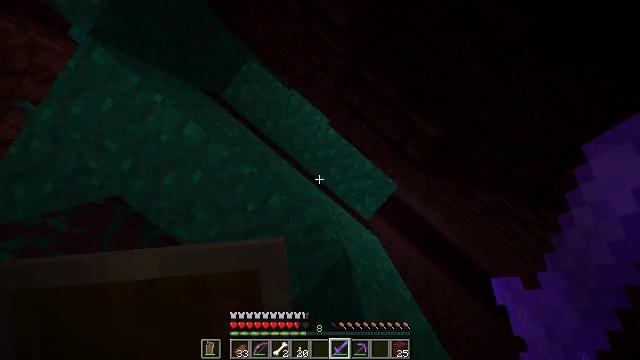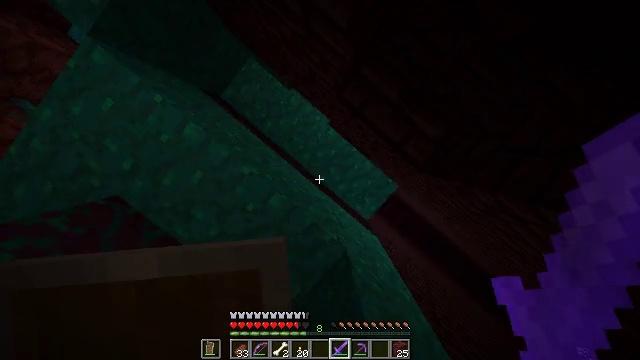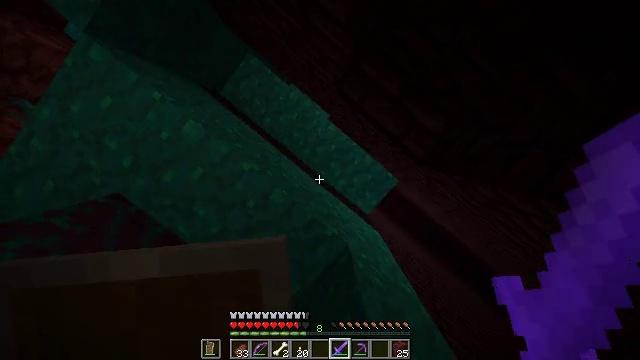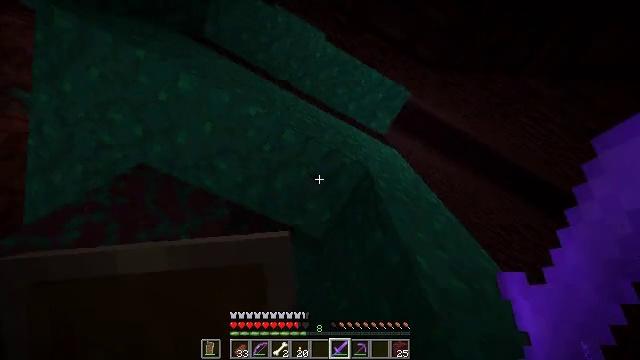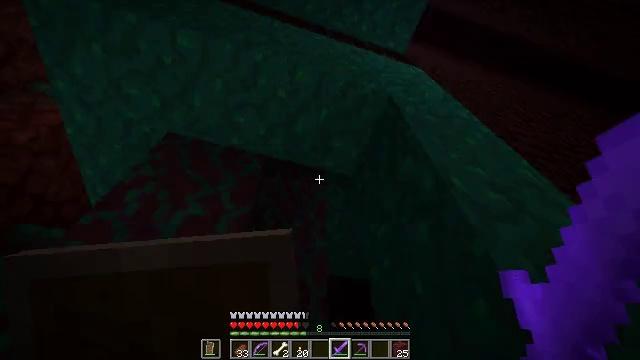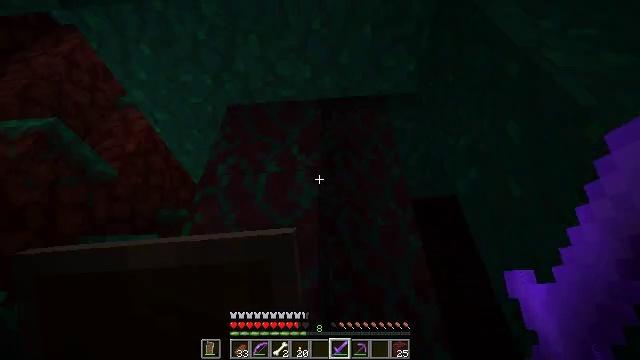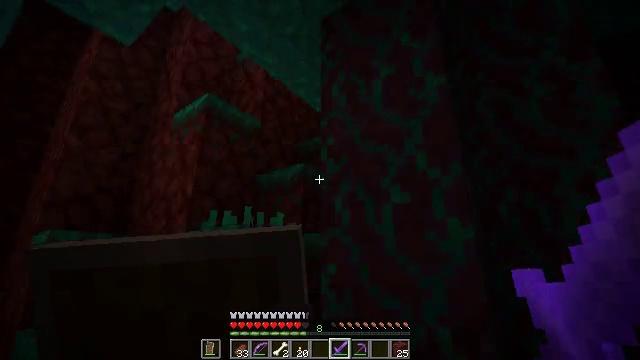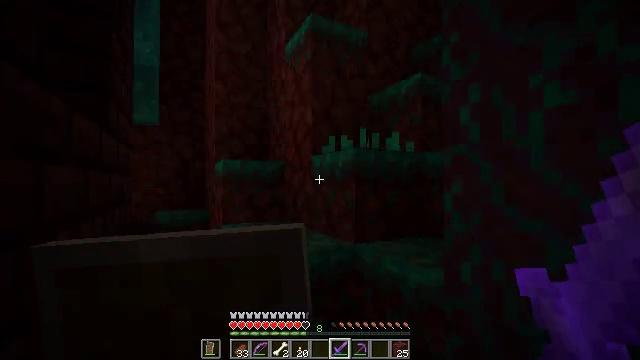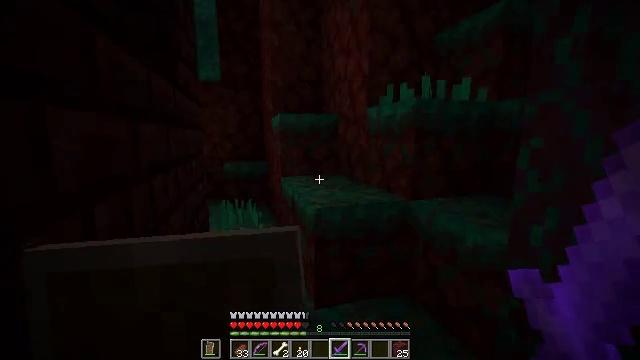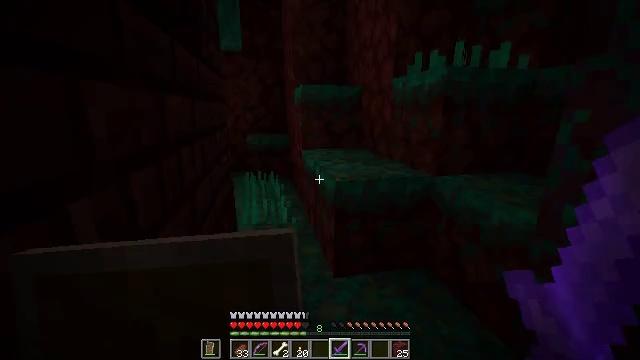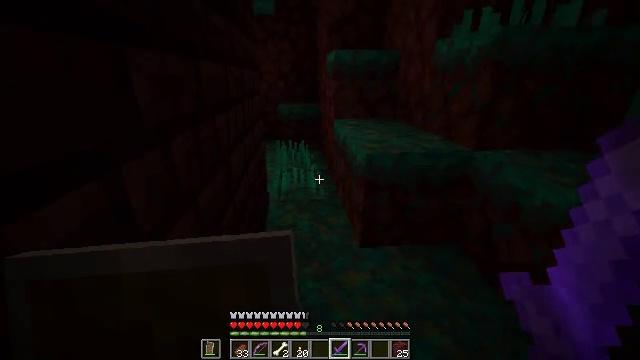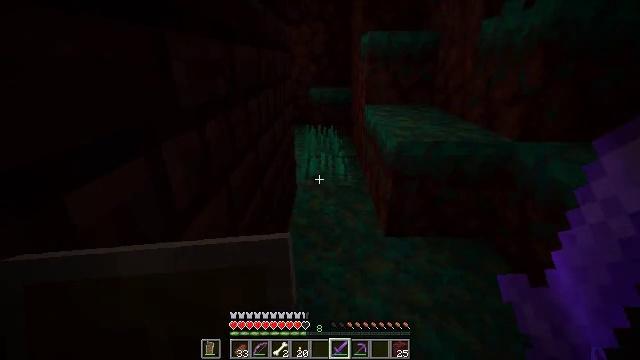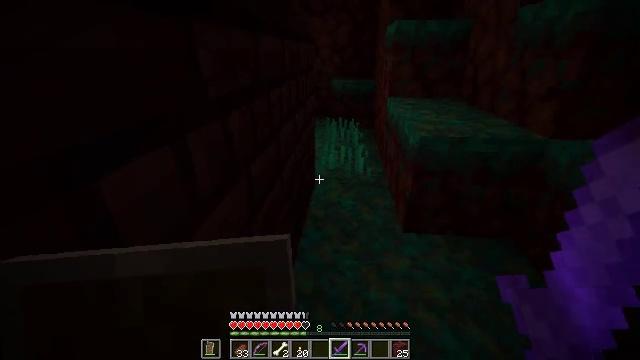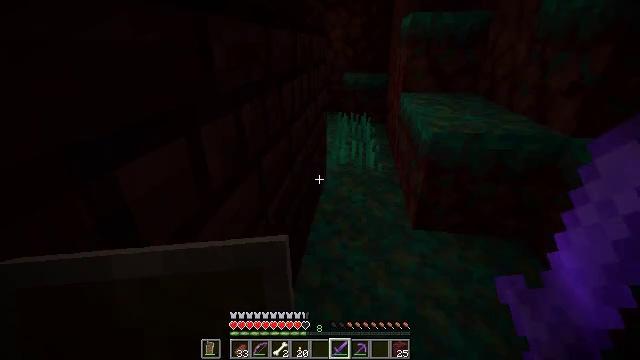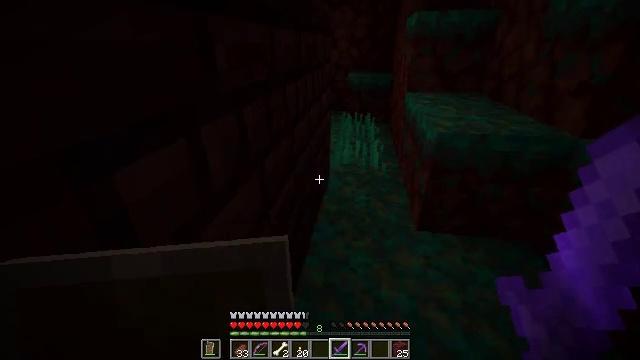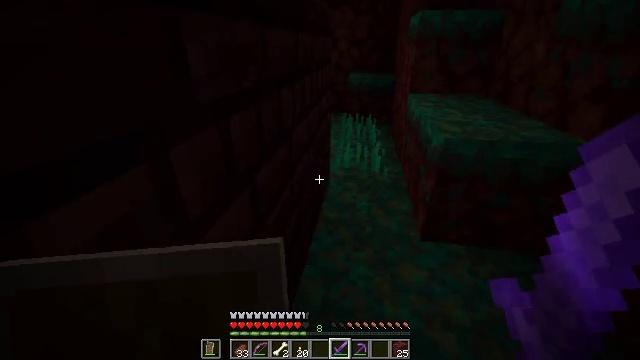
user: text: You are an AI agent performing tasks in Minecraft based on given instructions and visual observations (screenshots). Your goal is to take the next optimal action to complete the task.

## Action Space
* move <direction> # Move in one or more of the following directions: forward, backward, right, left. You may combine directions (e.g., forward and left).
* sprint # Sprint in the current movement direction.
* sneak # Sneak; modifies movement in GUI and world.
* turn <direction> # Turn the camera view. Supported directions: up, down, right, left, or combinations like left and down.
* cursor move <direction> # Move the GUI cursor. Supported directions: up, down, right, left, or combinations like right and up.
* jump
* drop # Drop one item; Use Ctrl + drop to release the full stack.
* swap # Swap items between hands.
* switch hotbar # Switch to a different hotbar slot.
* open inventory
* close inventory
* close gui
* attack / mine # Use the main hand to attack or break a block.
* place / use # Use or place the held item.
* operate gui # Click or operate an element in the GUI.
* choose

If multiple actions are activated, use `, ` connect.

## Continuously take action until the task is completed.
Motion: motion action
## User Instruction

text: Harvest nether bricks from a structure.
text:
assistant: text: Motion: no_op
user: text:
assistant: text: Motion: turn down
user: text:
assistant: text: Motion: turn left and down
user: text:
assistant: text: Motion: turn left and down
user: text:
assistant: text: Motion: turn left and down
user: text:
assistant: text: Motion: turn left and down
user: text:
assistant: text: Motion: turn left and down
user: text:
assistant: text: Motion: turn left and down
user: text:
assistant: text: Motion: turn left and down
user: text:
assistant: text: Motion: turn left and down
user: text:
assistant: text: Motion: turn left and down
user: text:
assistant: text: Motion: turn left and down
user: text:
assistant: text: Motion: turn left and down
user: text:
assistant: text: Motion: move forward
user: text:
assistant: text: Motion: move forward
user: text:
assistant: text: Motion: move forward
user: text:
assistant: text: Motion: move forward
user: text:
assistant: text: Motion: move forward
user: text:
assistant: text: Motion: move forward, turn up
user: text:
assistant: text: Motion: move forward, turn left and up
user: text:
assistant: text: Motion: move forward, turn up
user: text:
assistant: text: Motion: move forward
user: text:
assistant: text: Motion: move forward
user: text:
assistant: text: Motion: move forward
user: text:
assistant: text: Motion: move forward, turn down
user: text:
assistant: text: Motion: move forward, turn left and down
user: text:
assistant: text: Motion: move forward and move right, turn left and up
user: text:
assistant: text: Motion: move forward and move right, turn left
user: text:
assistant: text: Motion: move forward and move right, turn left
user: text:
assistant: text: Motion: move forward and move right, turn left